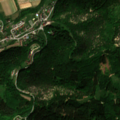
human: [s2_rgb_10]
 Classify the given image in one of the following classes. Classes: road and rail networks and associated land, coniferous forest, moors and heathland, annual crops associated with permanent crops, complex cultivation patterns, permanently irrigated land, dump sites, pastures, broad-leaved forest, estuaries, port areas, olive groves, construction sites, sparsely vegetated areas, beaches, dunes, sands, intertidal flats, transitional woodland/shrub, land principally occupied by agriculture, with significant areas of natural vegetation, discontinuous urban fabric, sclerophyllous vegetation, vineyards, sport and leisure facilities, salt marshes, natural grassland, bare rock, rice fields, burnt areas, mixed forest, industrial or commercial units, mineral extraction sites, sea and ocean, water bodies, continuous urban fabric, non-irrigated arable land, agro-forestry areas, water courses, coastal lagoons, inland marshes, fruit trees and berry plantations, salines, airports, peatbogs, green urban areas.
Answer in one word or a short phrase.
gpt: discontinuous urban fabric, complex cultivation patterns, broad-leaved forest, coniferous forest, mixed forest